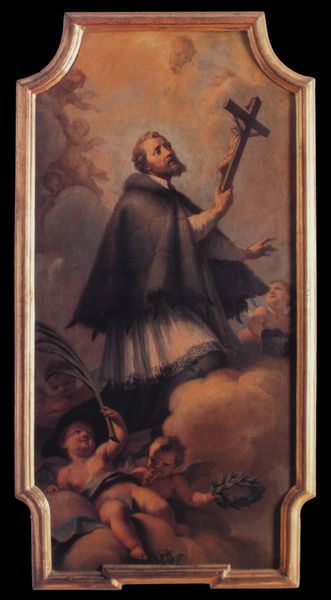
Titel: Hl. Johannes Nepomuk, Altarblatt aus der Pfarrkirche von Kaltern
Künstler: J.G.D. Grasmair
Institution: Brixen, Diözesanmuseum
Schlagwörter: feder, gemälde, himmel, mann, weiß, wolken, schwarz, blick, wolke, bart, rahmen, gold, mantel, engel, putto, kreuz, kranz, lorbeer, efeu, christus, jesus, christlich, priester, kruzifix, mönch, heiliger, heilig, putten, putti, petrus, gegenreformation